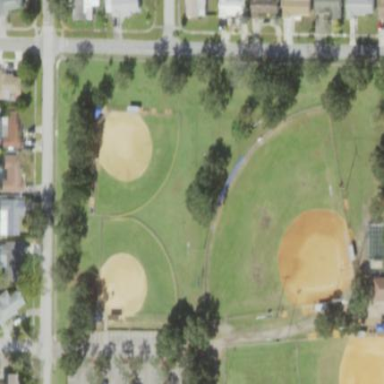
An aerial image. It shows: Baseball pitch for leisure land activities.